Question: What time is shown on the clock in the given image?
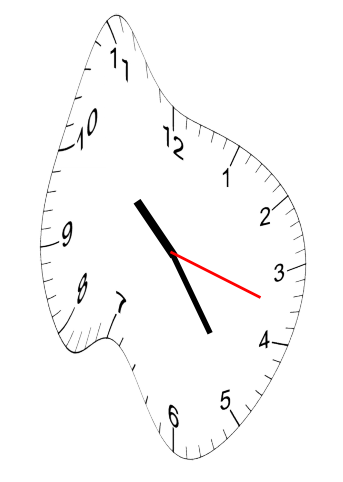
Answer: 10:24:18